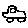
Label: car